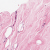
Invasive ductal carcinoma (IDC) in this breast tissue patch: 0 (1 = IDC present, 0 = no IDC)